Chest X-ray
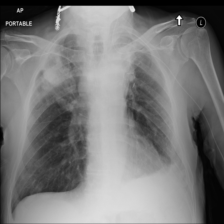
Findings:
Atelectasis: negative
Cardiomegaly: negative
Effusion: negative
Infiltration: negative
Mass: negative
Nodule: negative
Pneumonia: negative
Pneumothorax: negative
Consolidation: negative
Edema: negative
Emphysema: negative
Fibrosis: negative
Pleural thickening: negative
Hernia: negative